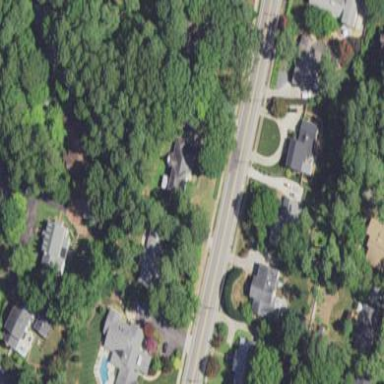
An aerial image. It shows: Residential area within neighborhood.